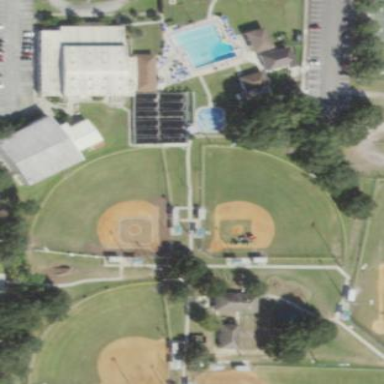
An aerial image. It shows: Baseball pitch for leisure and sports activities.